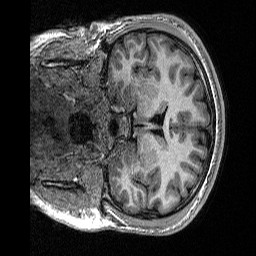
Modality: T1w
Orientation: coronal
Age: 20
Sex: male
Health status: healthy
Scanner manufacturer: siemens
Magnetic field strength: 1.5 T
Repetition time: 2.73 s
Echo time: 0.00357 s